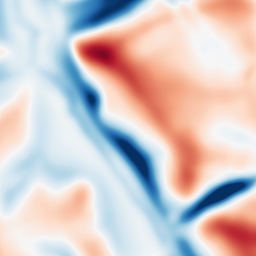
Category: multiscale
Decomposition family: dog
Decomposition parameters: sigma_low: 5
sigma_high: 20
Upsampling method: bicubic_16x
Upsampling parameters: scale: 16
Upsampling scale: 16